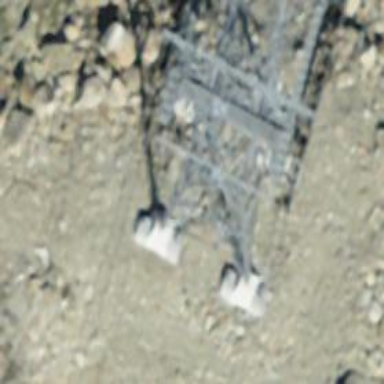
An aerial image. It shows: Pylon used for aerialway.